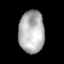
Tissue: lung
Cell type: Epithelial cells
Senescence score: 0.2013
Nuclear area (px): 1065
Mean DAPI intensity: 177.565